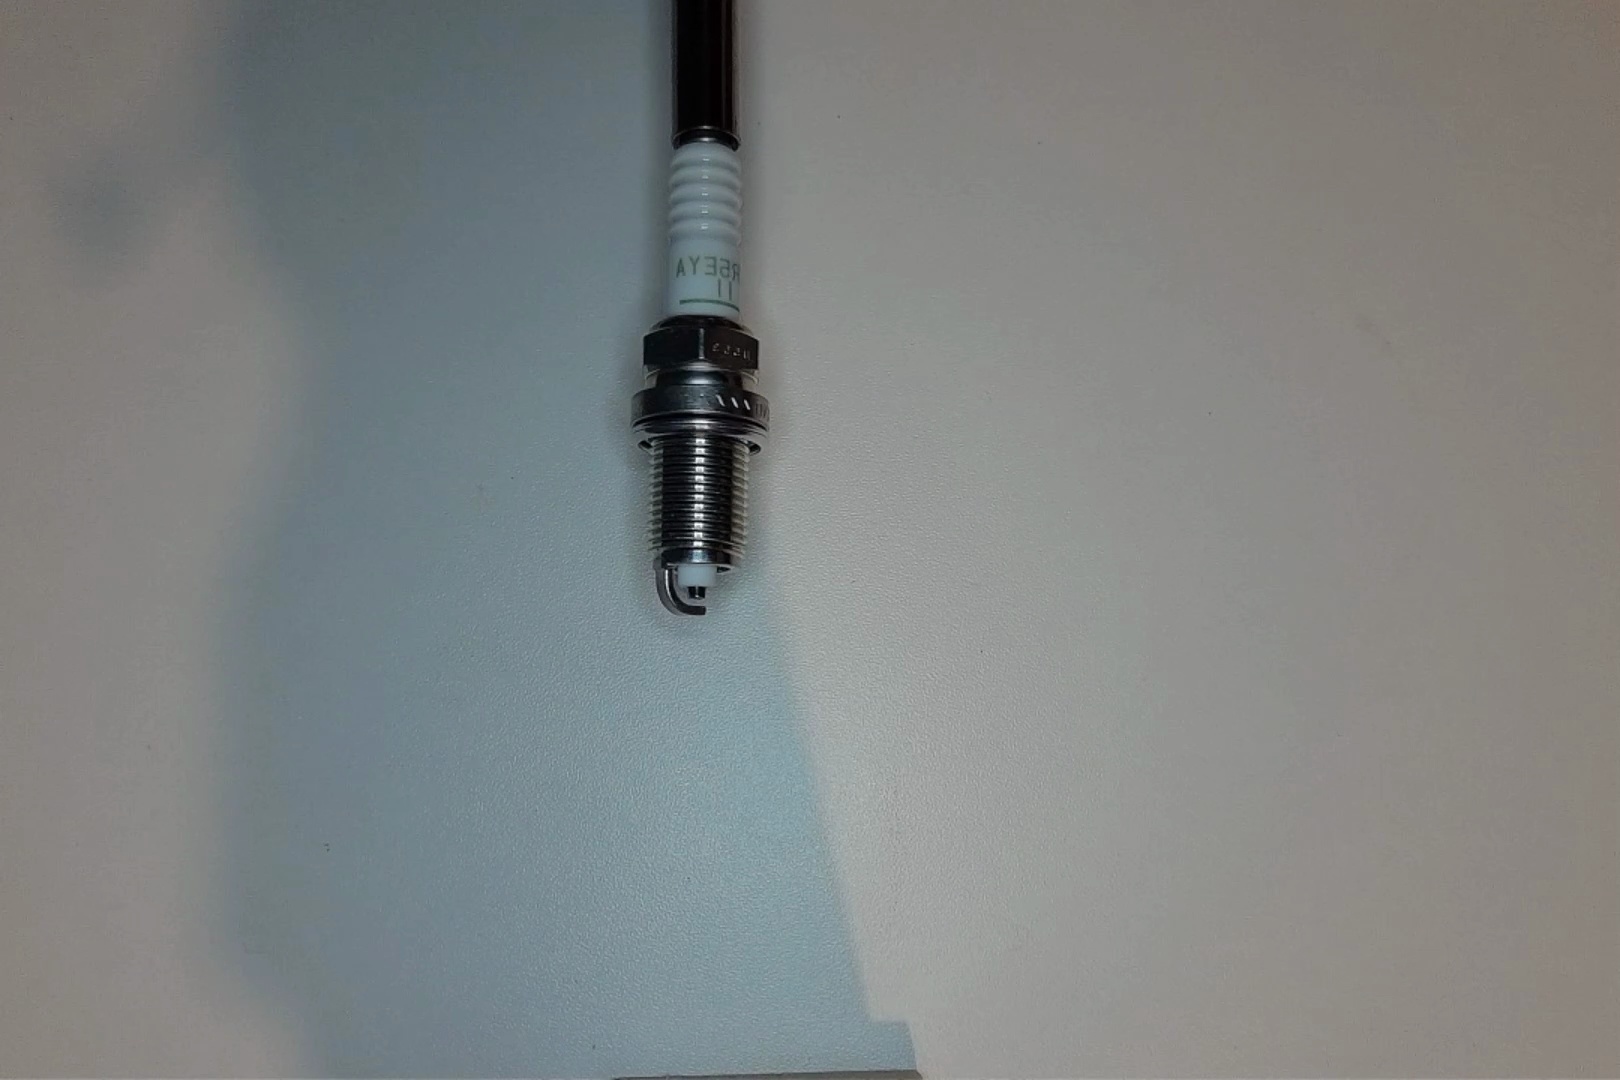
Label: no anomaly